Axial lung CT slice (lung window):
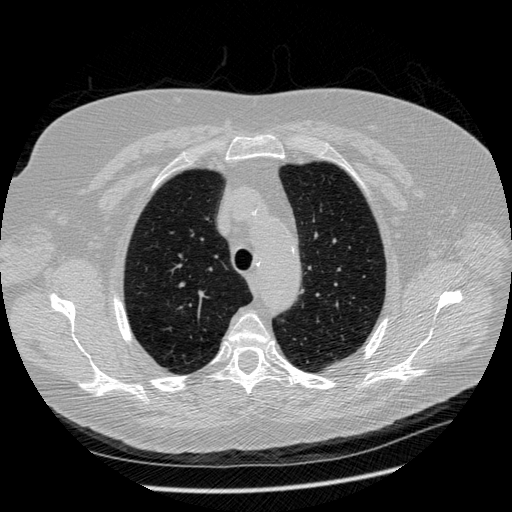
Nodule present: no